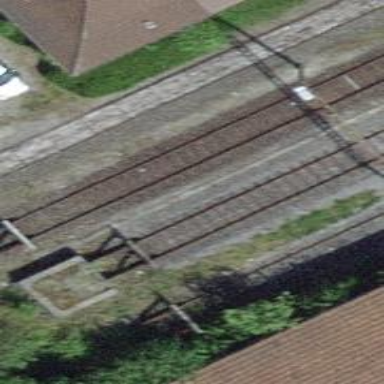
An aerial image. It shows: Single-track electrified railway yard with contact line electrification.